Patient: sex M, age 57
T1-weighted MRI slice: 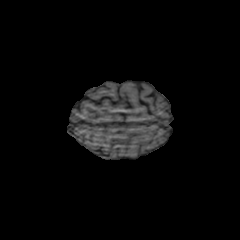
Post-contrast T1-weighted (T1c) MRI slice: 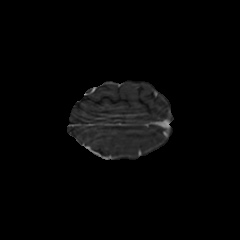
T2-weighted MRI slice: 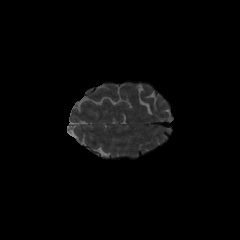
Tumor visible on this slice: no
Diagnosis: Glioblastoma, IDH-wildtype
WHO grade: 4